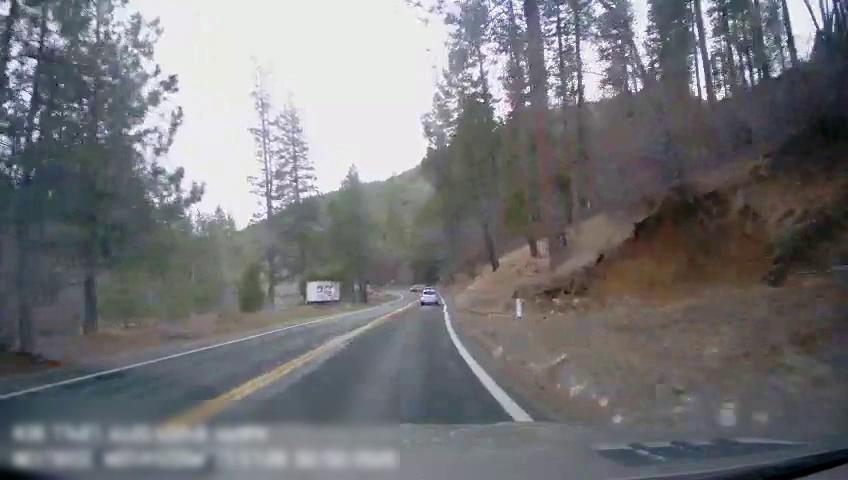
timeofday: Day
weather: Cloudy
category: Drivable Space
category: Vehicles | Car
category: Lanes | Current Lane
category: Lanes | Current Lane
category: Lanes | Opposite Lane